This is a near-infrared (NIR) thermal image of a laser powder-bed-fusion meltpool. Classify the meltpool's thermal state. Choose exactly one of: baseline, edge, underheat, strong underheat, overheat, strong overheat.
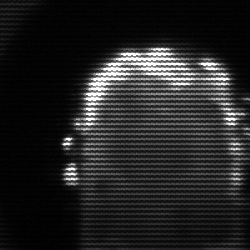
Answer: baseline